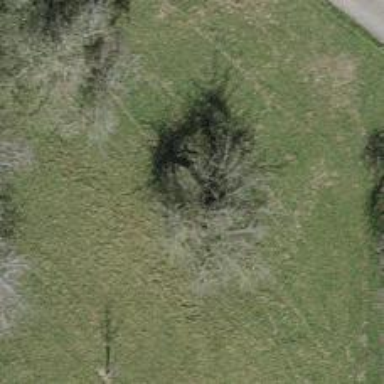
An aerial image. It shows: Single tag "natural: tree."